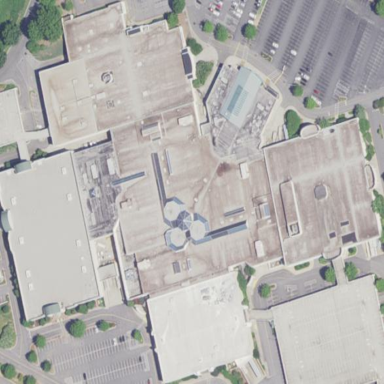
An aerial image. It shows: Mall building.